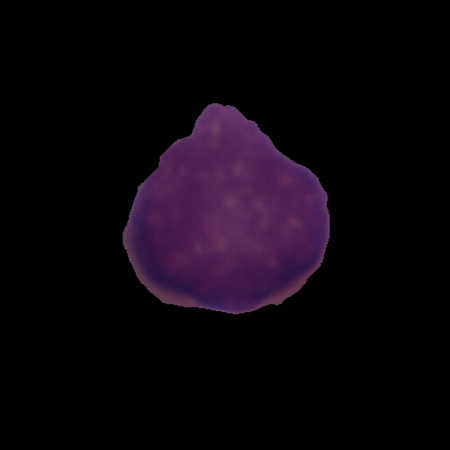
Label: healthy